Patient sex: M
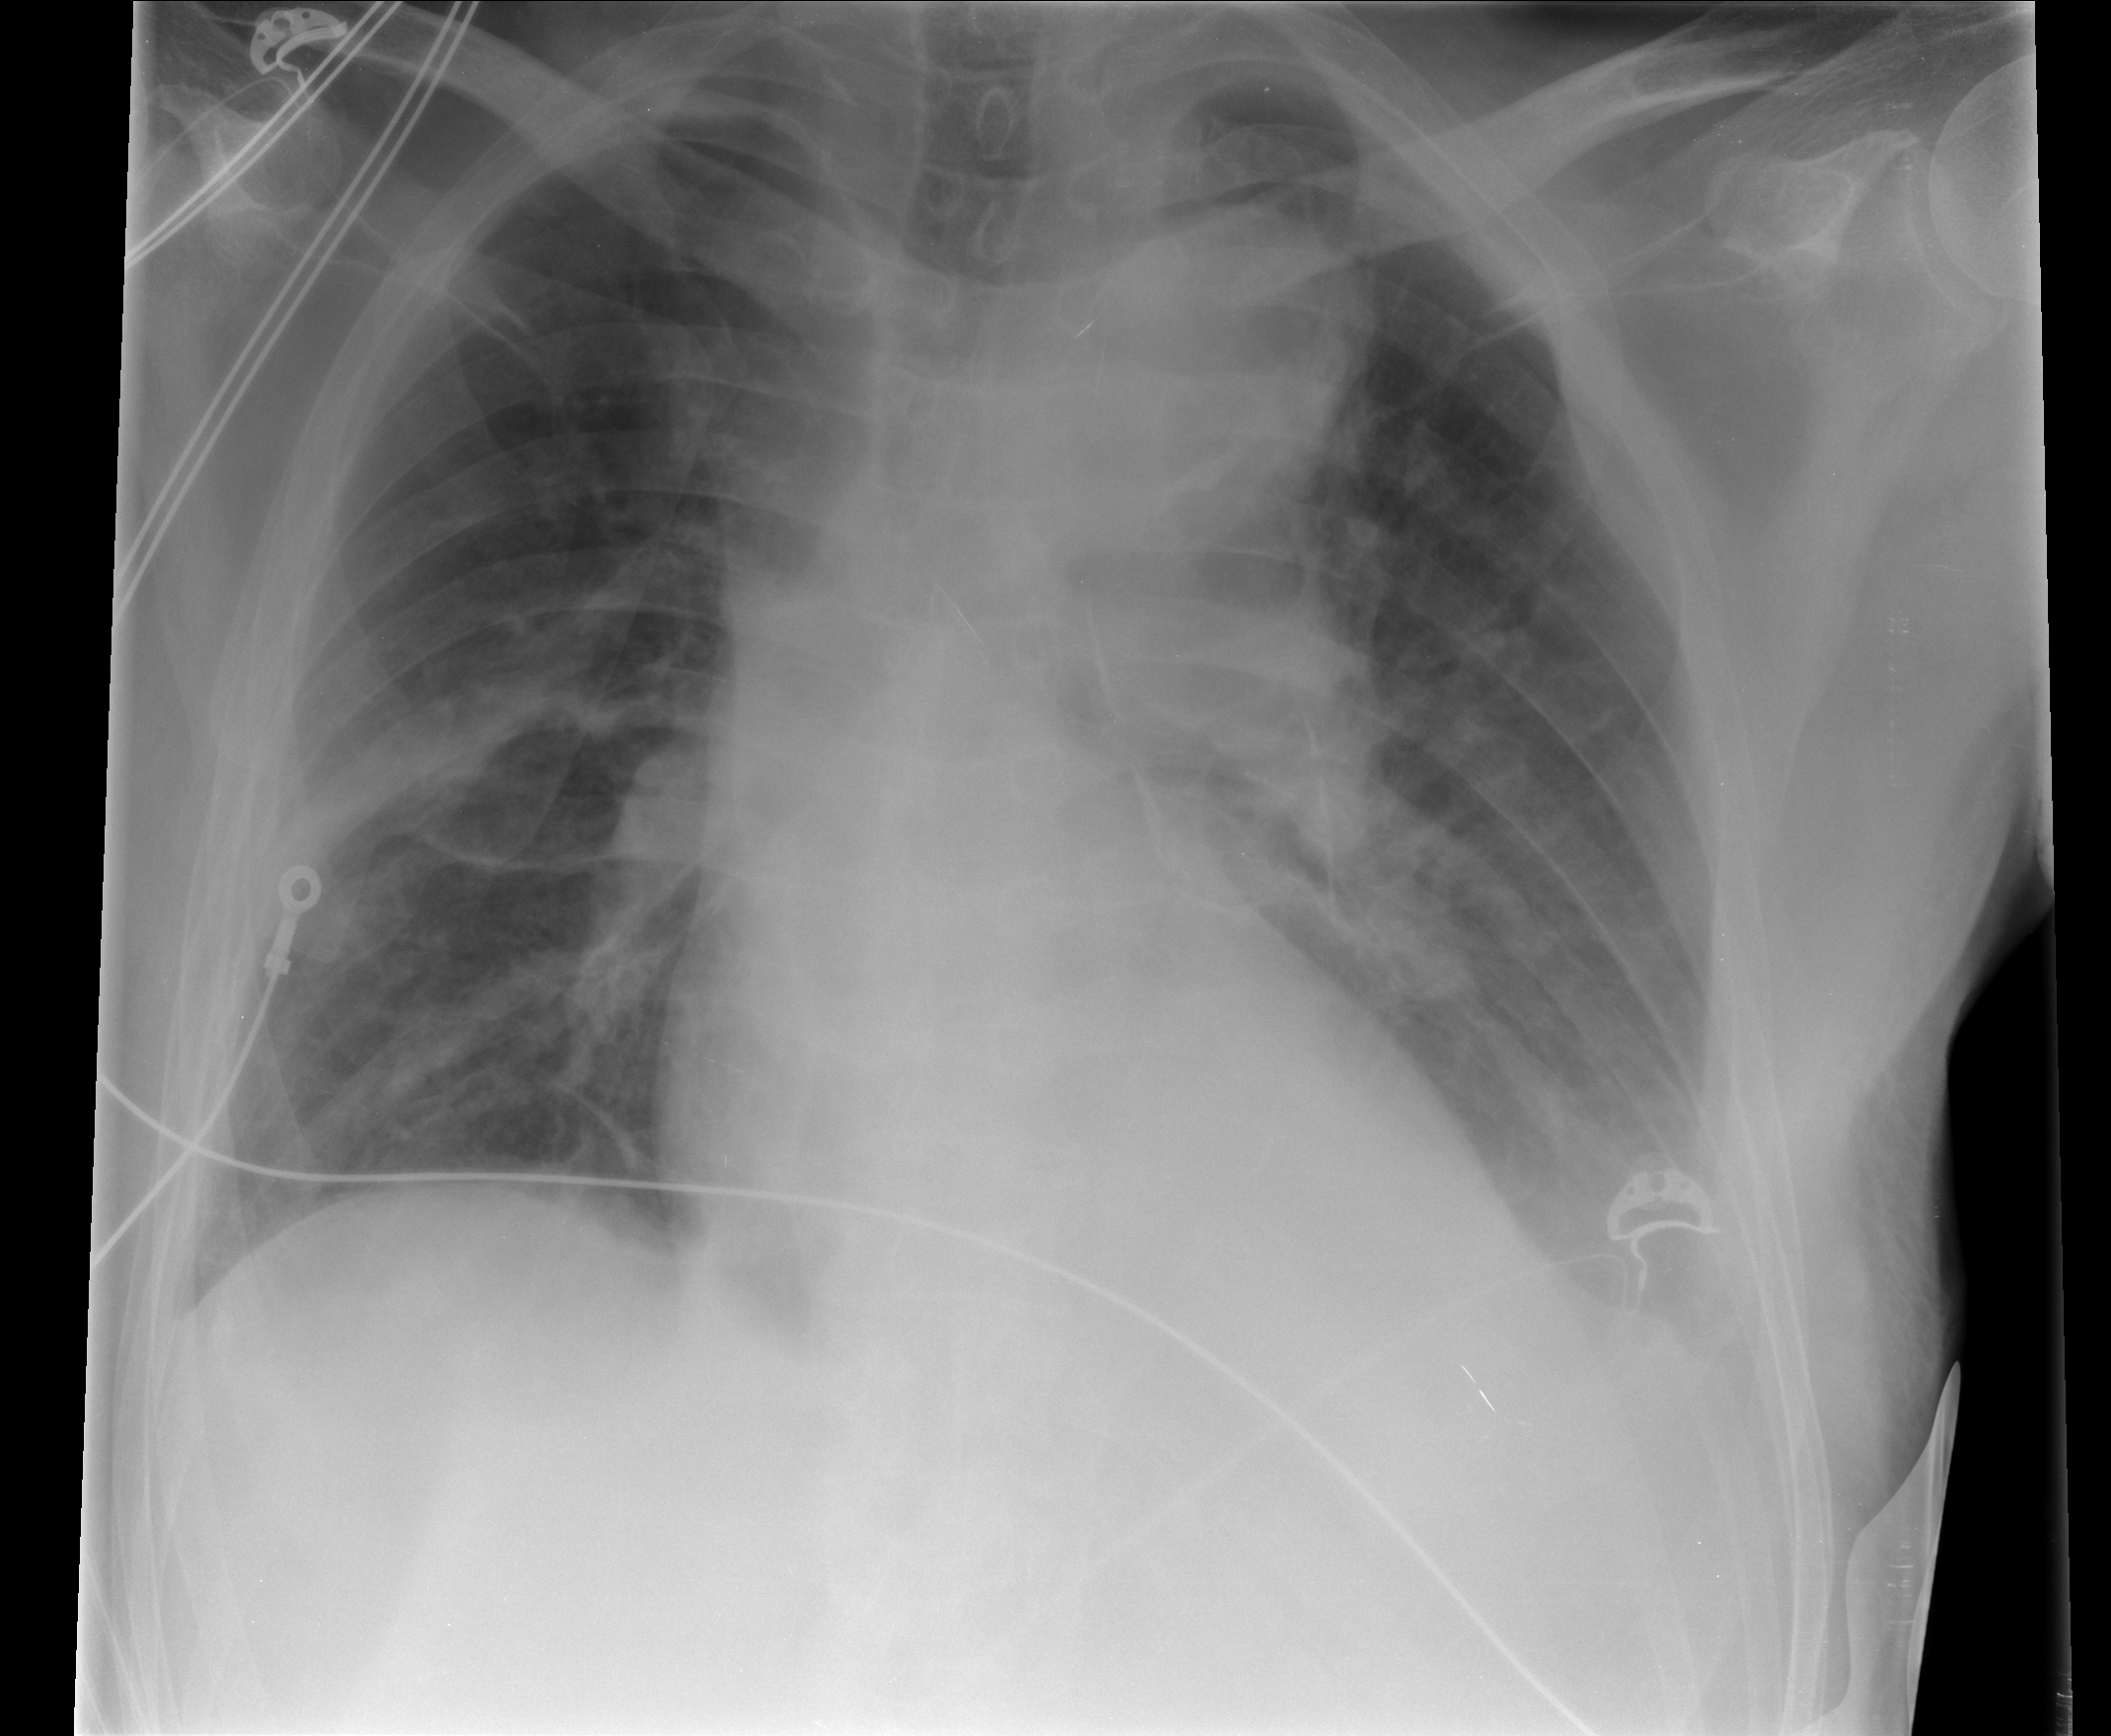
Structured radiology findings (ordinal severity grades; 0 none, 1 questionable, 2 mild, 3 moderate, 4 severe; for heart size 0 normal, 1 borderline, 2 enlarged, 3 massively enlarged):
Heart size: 1
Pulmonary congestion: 0
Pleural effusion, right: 0
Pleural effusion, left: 2
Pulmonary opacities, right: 2
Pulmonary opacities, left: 0
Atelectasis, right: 2
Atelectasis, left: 0